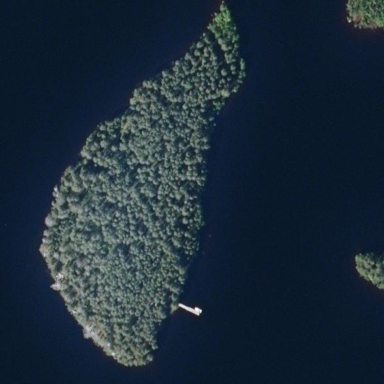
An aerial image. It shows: Islet.